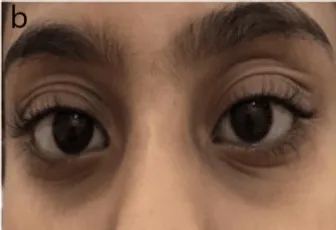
A 12-year-old with a history of vernal keratoconjunctivitis and periorbital atopic dermatitis. (b) After application of ointment (right).
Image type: medical_photograph (other_medical_photograph)